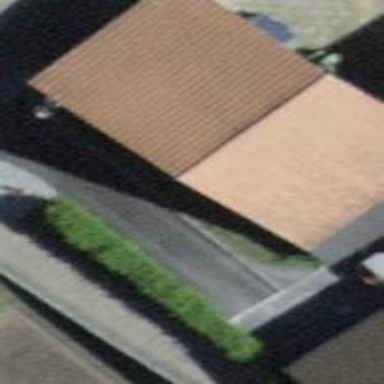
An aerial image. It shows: Rural barn.